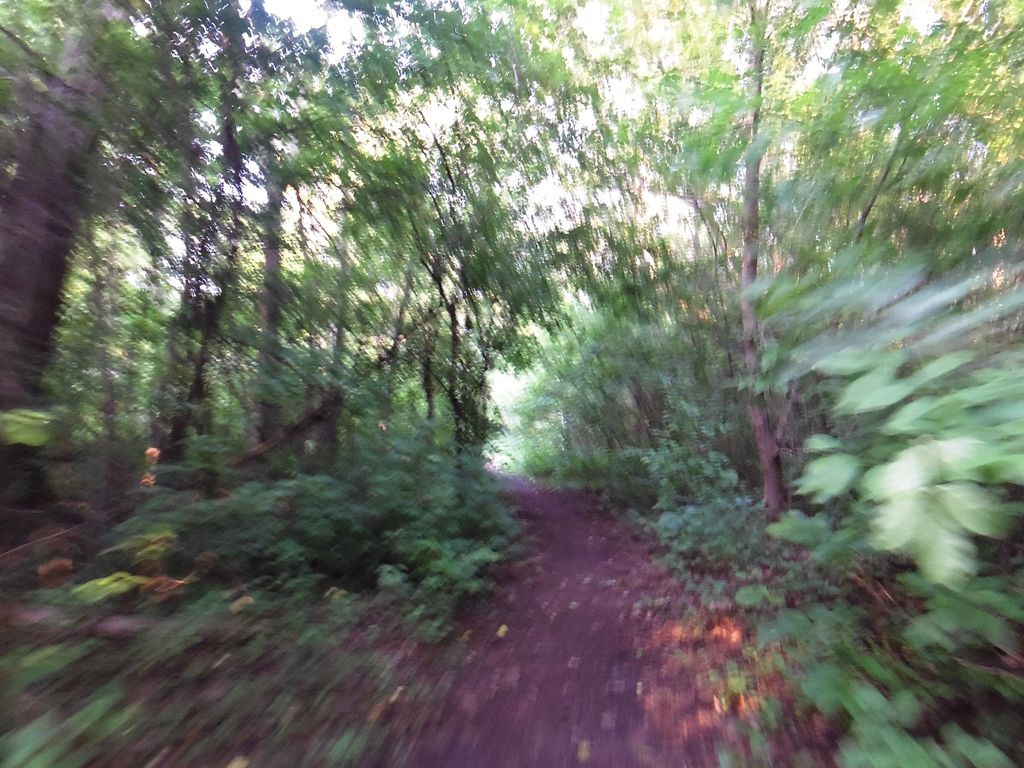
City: ottawa-gatineau